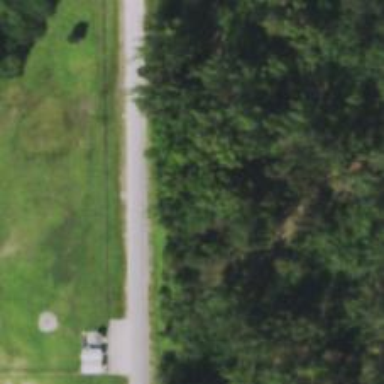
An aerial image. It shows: Disc golf basket.